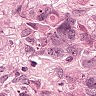
Metastatic tissue present: yes